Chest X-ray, PA view. Patient: 59 years old, sex M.
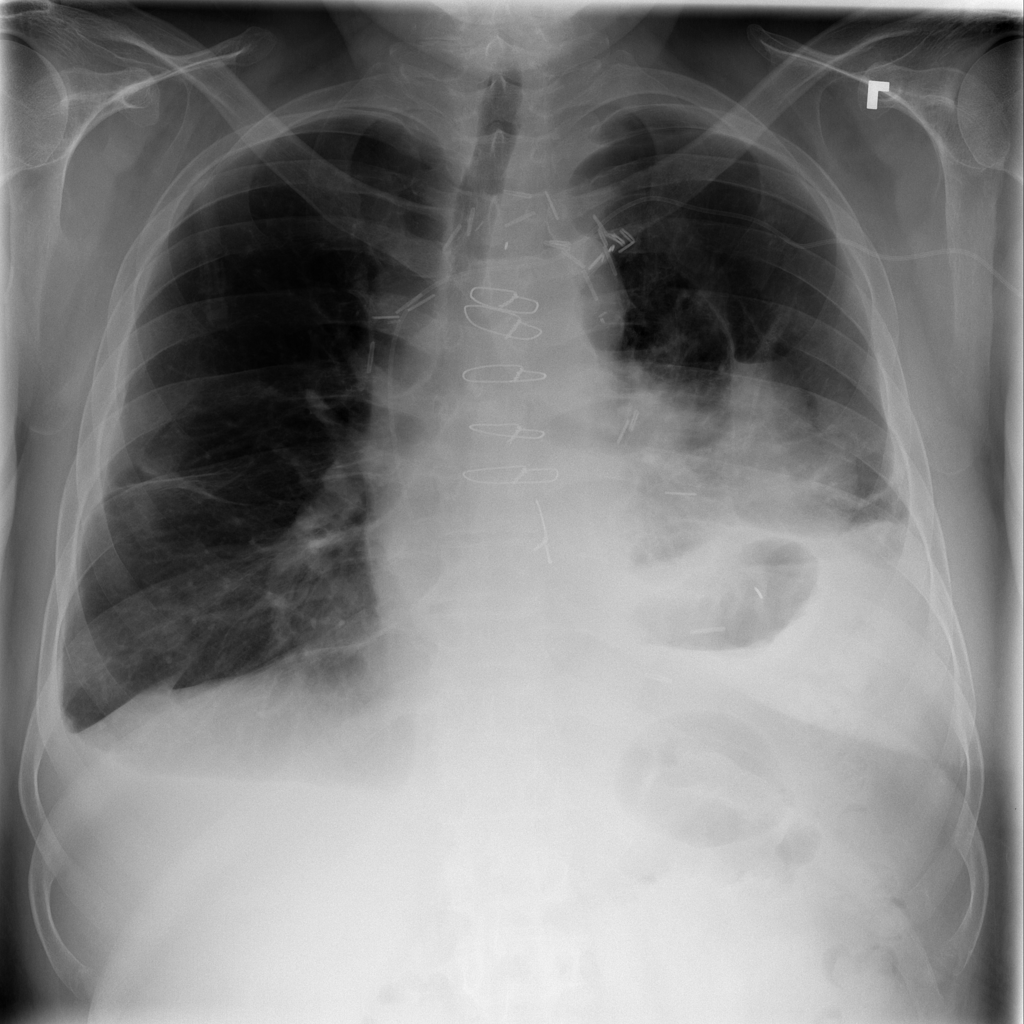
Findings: Effusion